Question: I want to count all cells which are 'NOT(ISBLANK())'.
I tried this:

Why does this does not work?
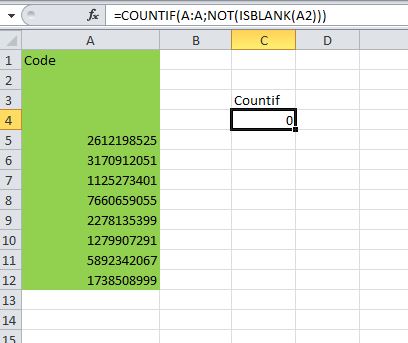
Answer: That's not the right syntax for the 'COUNTIF' function. For more, see the <URL>.
Instead, you can use this regular formula:
'''
=SUMPRODUCT(--NOT(ISBLANK(A:A)))
'''
or this array formula
'''
=SUM(--NOT(ISBLANK(A:A)))
'''
The latter must be entered as an array formula using .